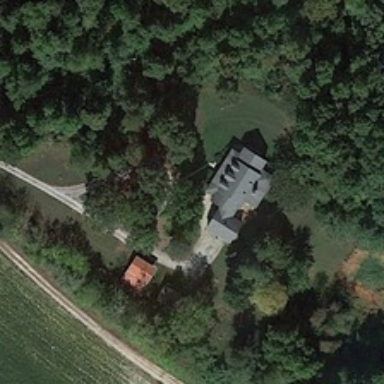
A building surrounded by many green trees is near a piece of green meadow .